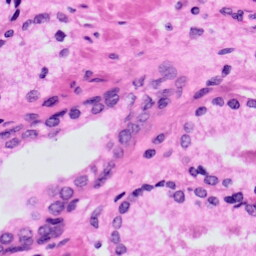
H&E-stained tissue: Prostate